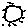
Label: sun